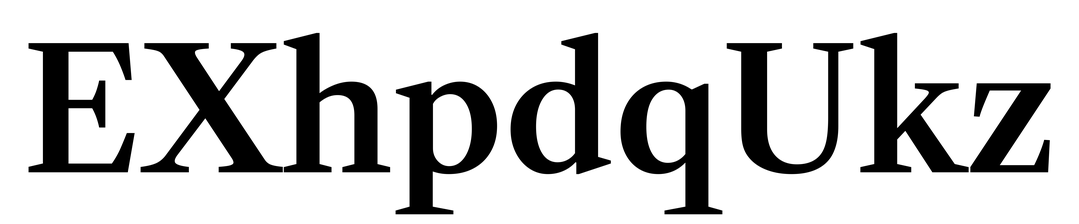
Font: LibreCaslonText_SemiBold